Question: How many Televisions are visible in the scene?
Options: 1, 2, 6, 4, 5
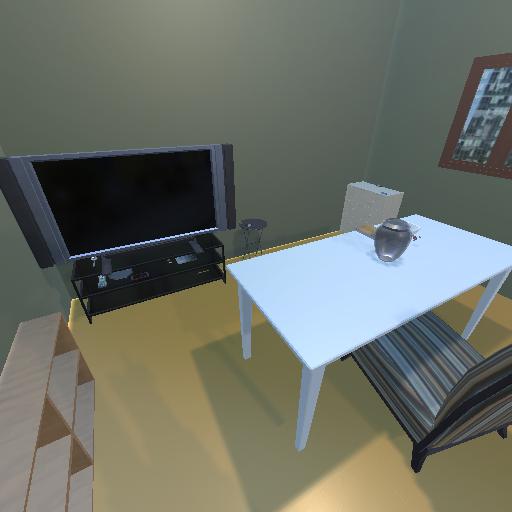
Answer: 1